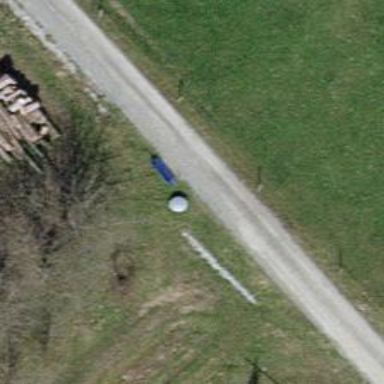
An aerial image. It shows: Blue bench.